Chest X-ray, PA view. Patient: 48 years old, sex M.
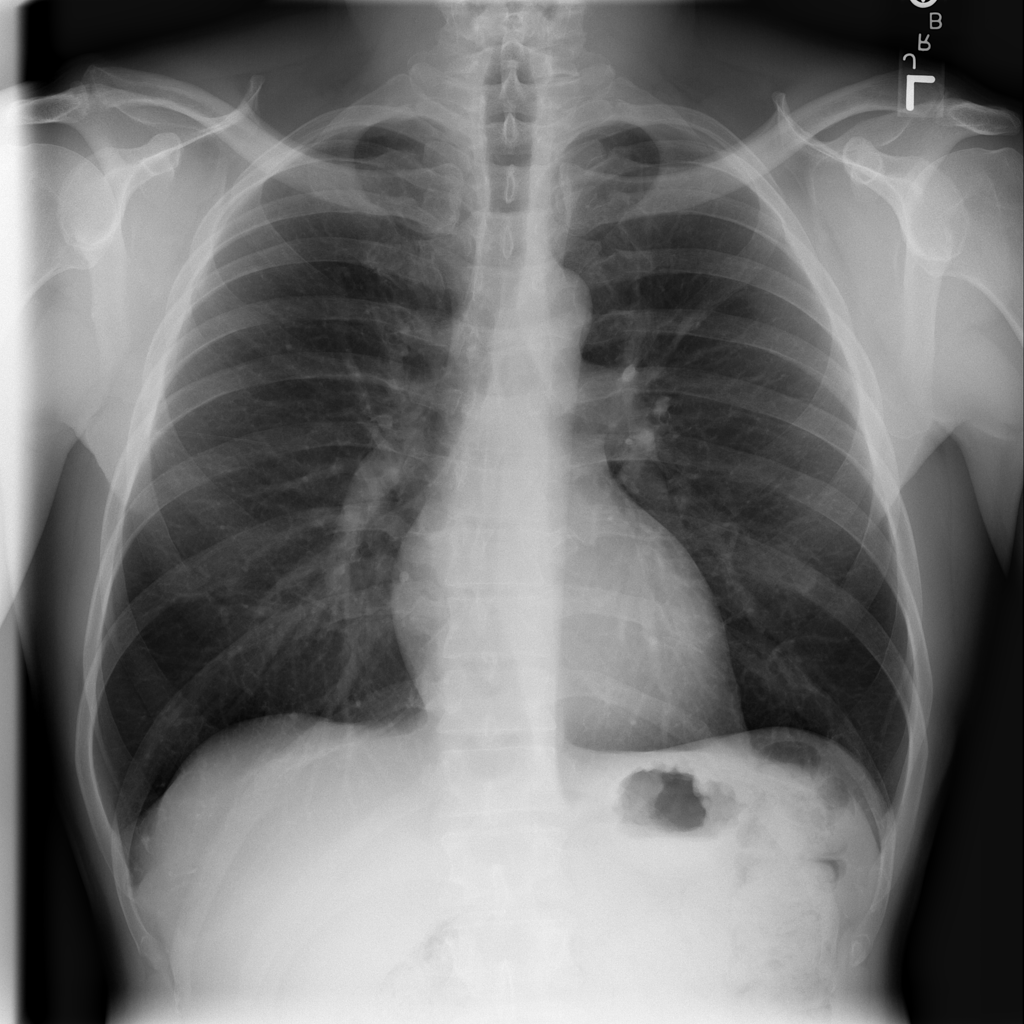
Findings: No Finding